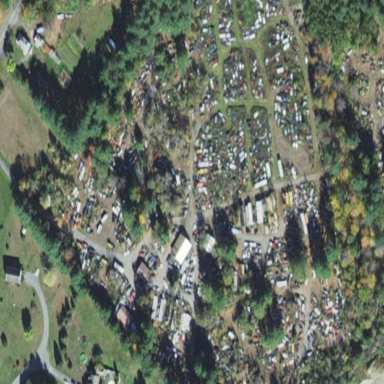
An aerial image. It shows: Industrial area designated as scrap yard.